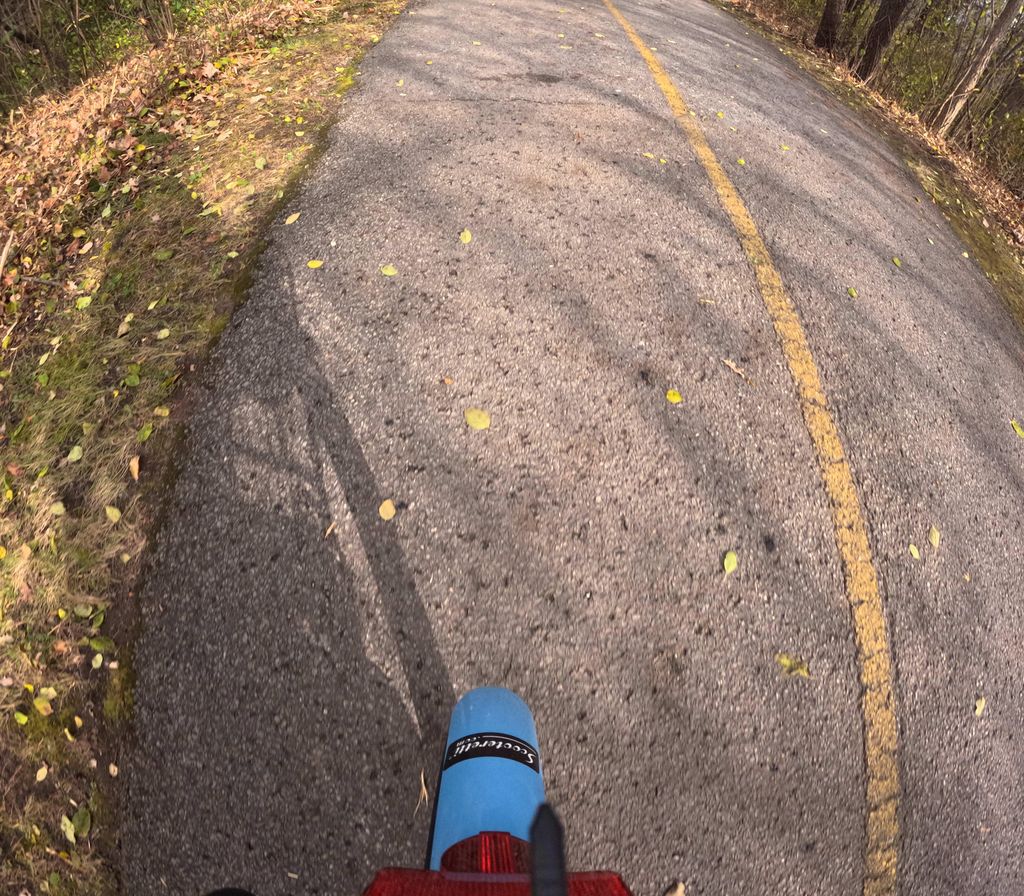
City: ottawa-gatineau